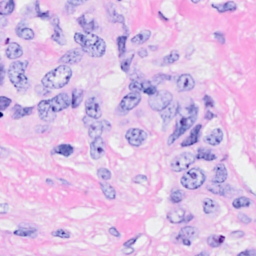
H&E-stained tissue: Breast